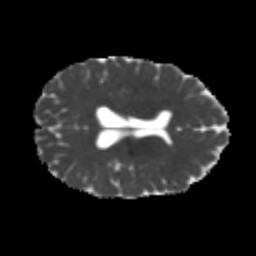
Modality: MD
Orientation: axial
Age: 21
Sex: female
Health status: healthy
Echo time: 0.074 s